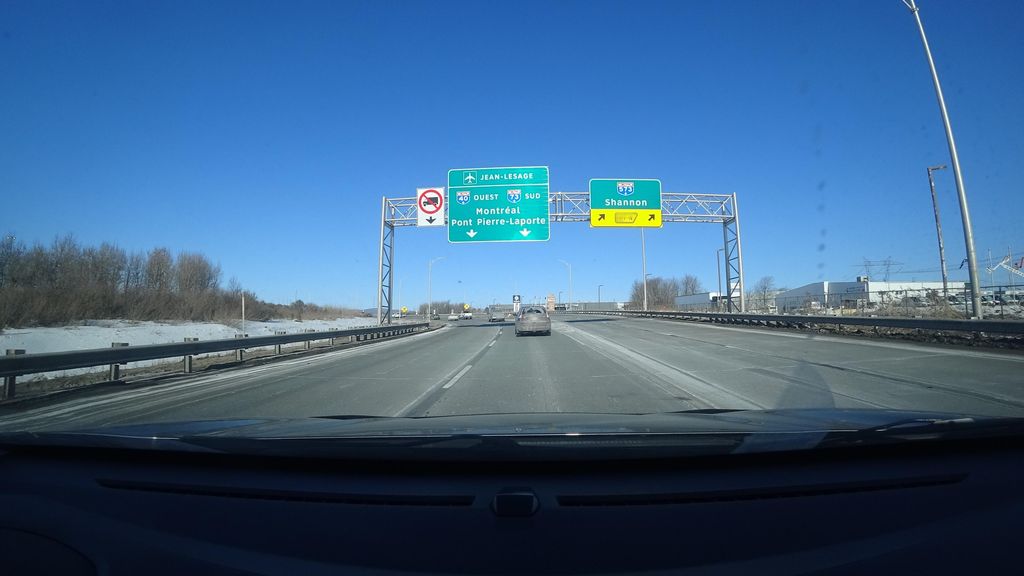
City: quebec_city